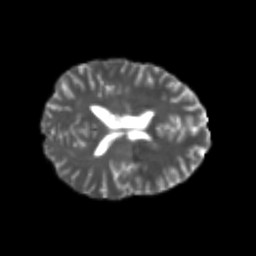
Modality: T2w
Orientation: axial
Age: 20
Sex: female
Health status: healthy
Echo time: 0.074 s